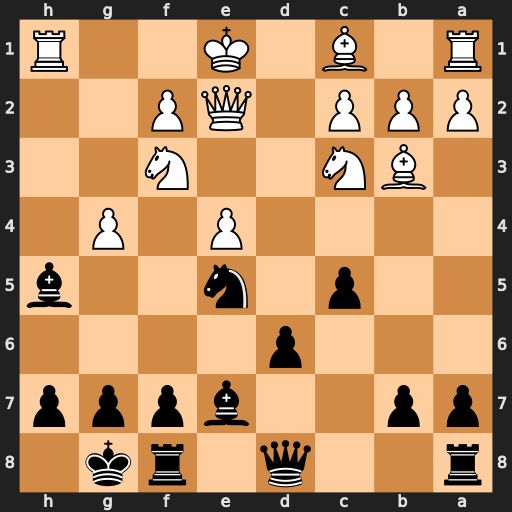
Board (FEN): r2q1rk1/pp2bppp/3p4/2p1n2b/4P1P1/1BN2N2/PPP1QP2/R1B1K2R
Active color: b
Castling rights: KQ
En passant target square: -
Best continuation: Bxg4 Nxe5 Bxe2